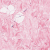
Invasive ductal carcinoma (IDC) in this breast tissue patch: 0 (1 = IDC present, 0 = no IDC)